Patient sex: F
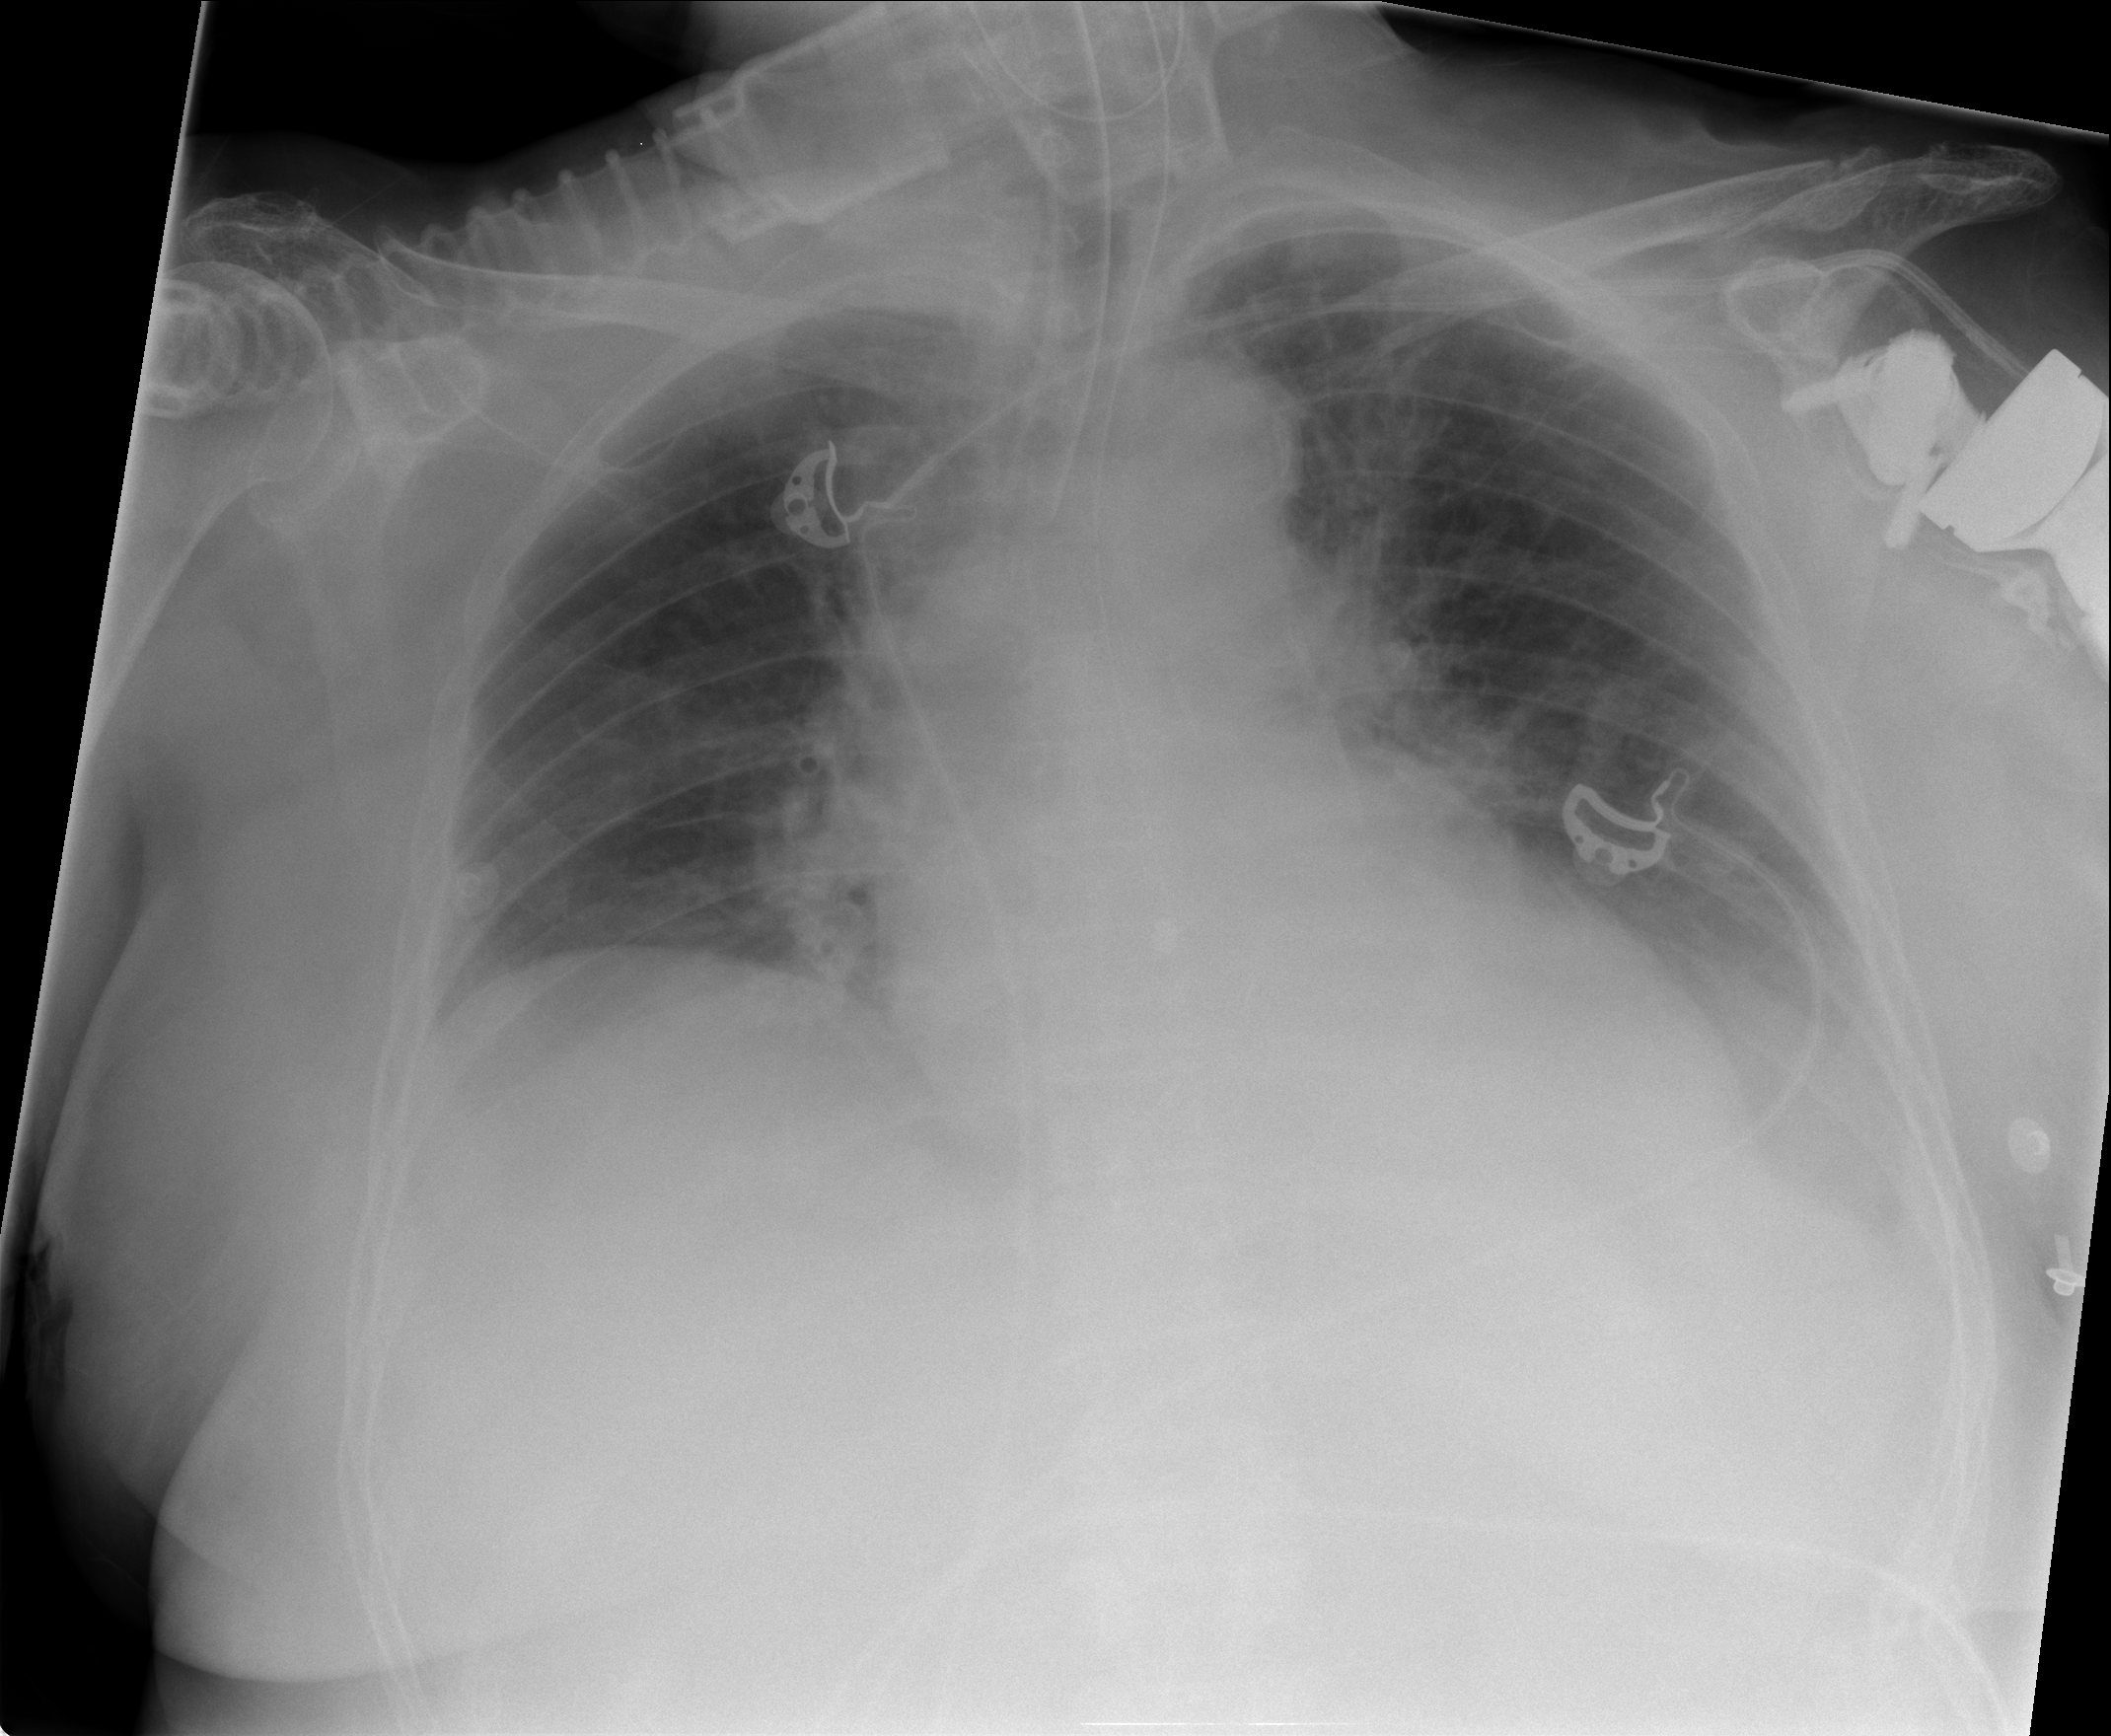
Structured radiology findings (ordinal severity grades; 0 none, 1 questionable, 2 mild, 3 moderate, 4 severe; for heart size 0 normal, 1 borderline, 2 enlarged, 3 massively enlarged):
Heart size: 0
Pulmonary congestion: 1
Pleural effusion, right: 1
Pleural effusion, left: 2
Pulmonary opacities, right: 0
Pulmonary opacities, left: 0
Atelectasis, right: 1
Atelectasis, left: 1